Interaction volume radius: 10 \u00c5
Interaction volume height: 10 \u00c5
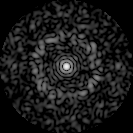
Disorder parameter: 0.8069